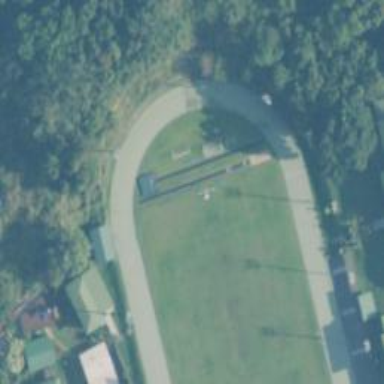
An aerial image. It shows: Athletics track located on leisure land.